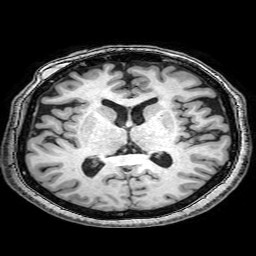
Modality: T1w
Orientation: coronal
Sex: female
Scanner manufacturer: philips
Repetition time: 0.008253 s
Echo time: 0.00378 s